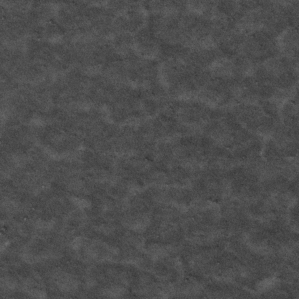
Label: frost